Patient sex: M
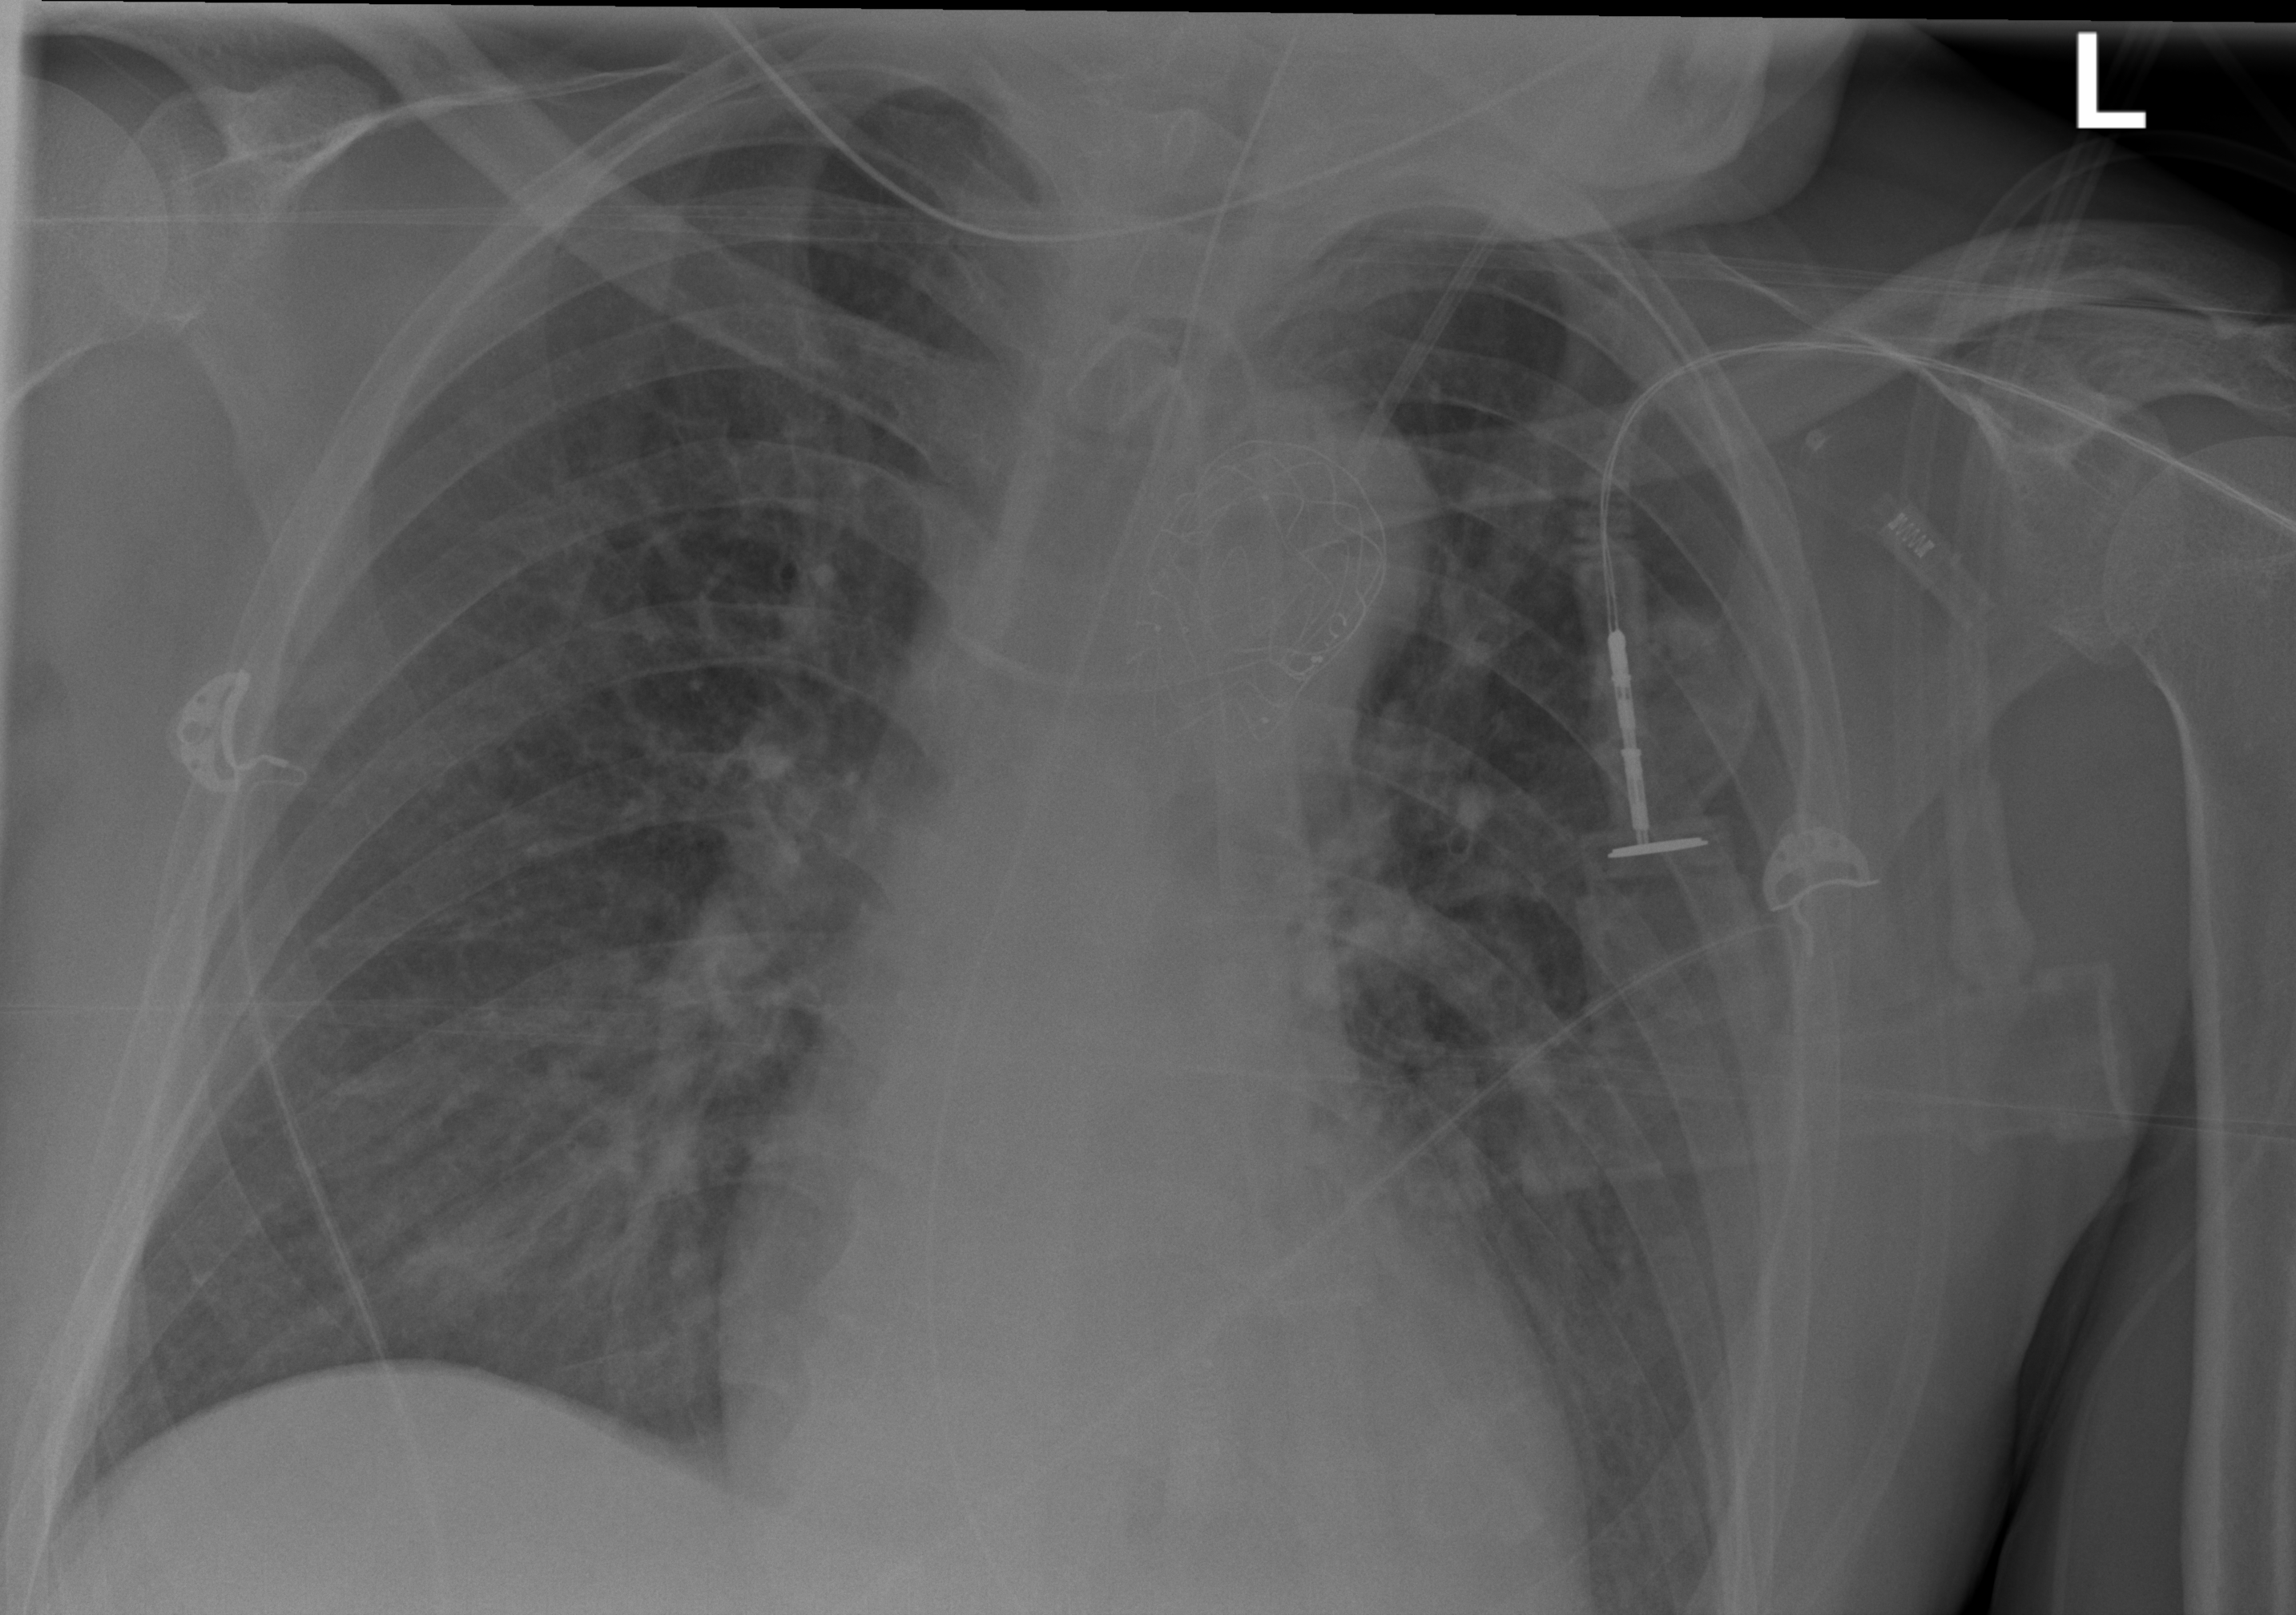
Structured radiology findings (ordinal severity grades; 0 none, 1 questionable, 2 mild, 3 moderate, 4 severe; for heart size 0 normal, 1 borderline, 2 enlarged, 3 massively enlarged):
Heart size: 1
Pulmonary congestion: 2
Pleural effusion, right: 0
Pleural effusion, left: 0
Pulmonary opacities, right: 0
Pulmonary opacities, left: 0
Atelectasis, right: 0
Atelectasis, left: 0